Aerial crown-view tile of a tropical tree (Barro Colorado Island, Panama), acquired 20250616:
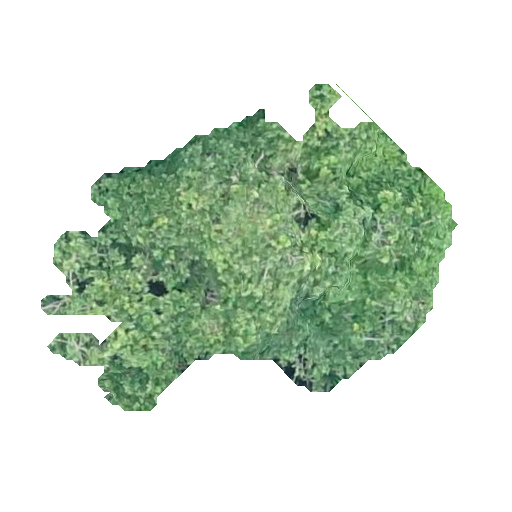
Species: Anacardium excelsum
GBIF accepted scientific name: Anacardium excelsum
Crown area: 119.701 m²